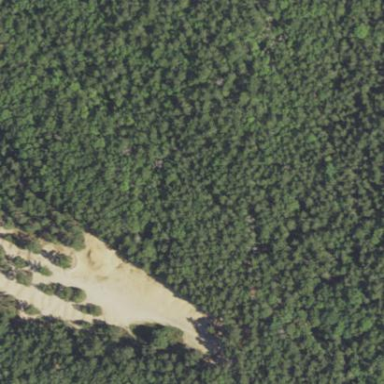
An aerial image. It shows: Natural area covered with sand.